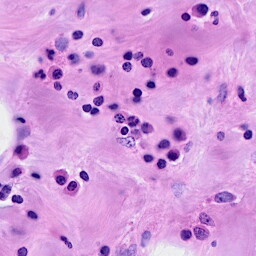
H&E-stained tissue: Breast